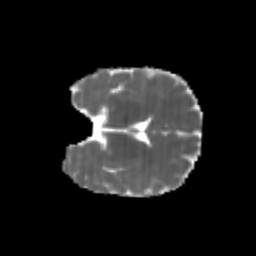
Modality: MD
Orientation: coronal
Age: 6
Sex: male
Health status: healthy